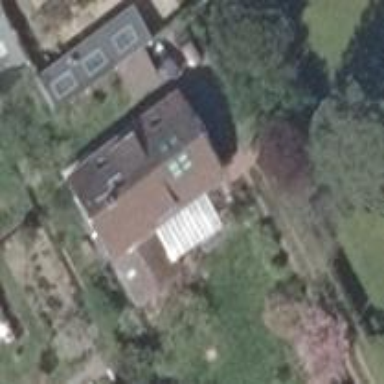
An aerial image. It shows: Detached building with gabled roof made of red roof tiles.